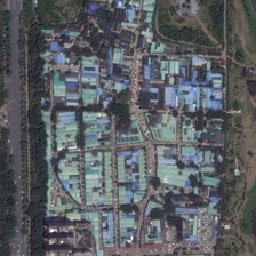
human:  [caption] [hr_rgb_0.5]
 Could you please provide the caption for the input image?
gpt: we can see a dense industrial area where roofs are blue and green next to a straight road .

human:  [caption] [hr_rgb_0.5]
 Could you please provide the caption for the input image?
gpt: the factory area which contains the cyan workshops is next to a road .

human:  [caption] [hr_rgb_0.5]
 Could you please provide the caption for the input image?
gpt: The factory of blue and green roof is sandwiched between the river and the road.

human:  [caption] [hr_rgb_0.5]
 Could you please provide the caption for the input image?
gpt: The blue-green roofed factory is sandwiched between a river and a road.

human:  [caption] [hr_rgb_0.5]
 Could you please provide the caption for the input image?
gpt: many blue and cyan industrial buildings are surrounded by green trees .